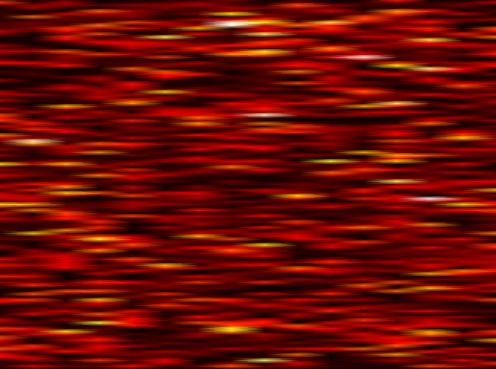
Label: WOLA